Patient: sex M, age 59
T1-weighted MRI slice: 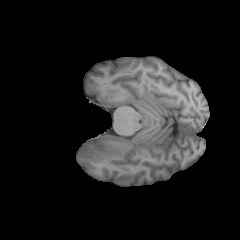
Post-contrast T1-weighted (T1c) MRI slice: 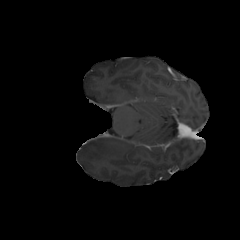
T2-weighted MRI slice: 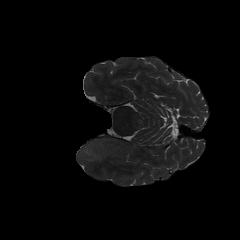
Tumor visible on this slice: yes
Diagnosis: Astrocytoma, IDH-wildtype
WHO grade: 3